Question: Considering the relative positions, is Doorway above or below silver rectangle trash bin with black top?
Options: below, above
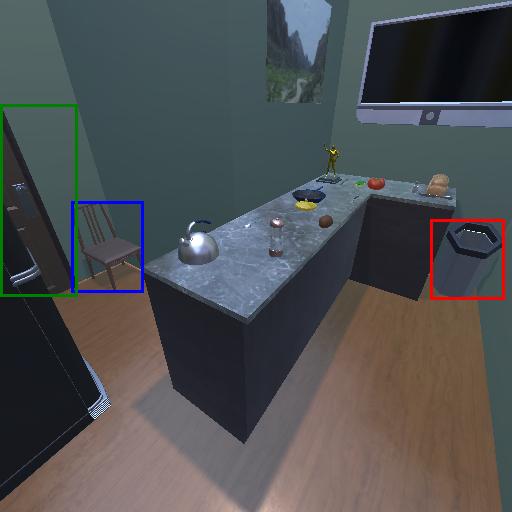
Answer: below